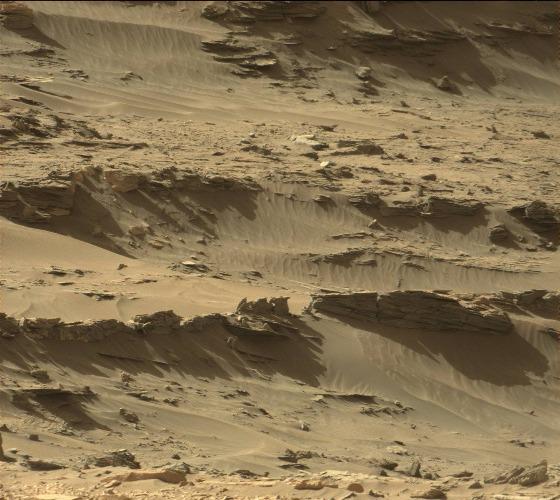
Terrain classes present: Bedrock, Gravel / Sand / Soil, Rock, Shadow